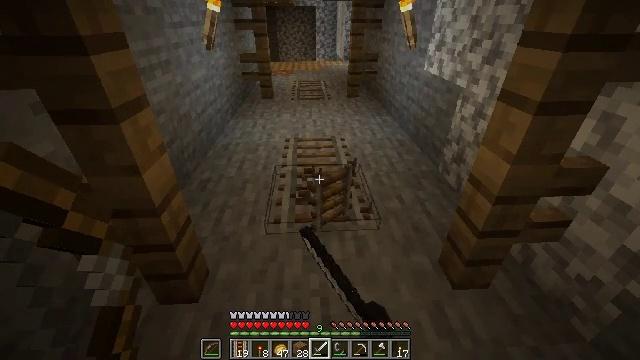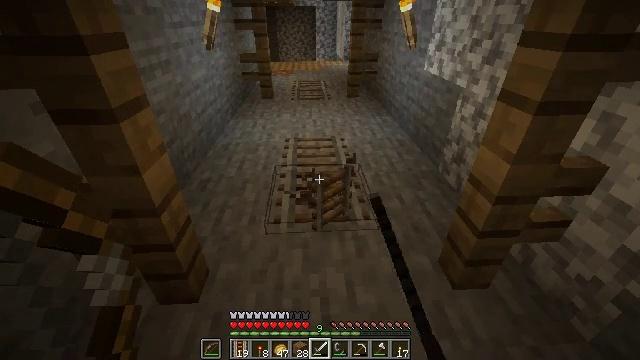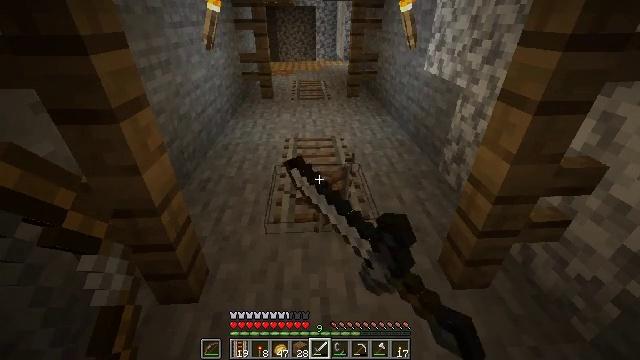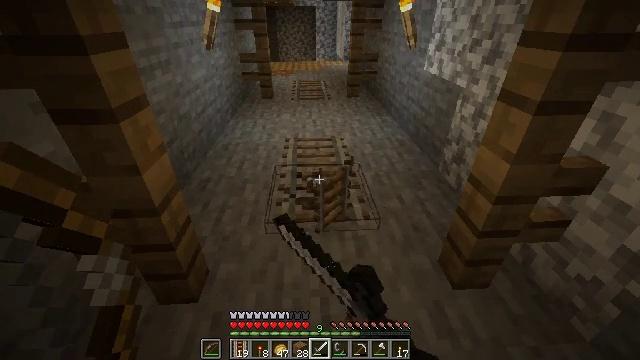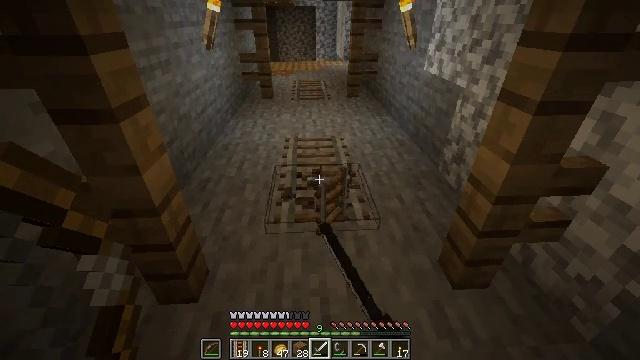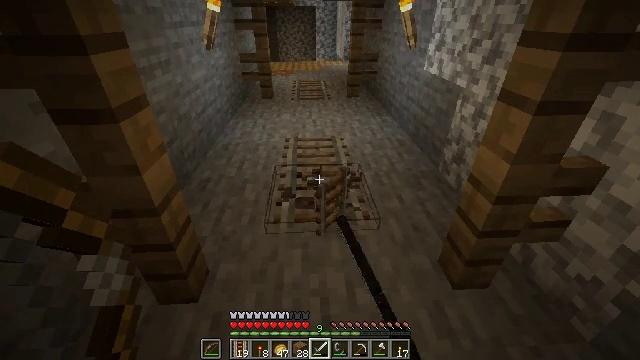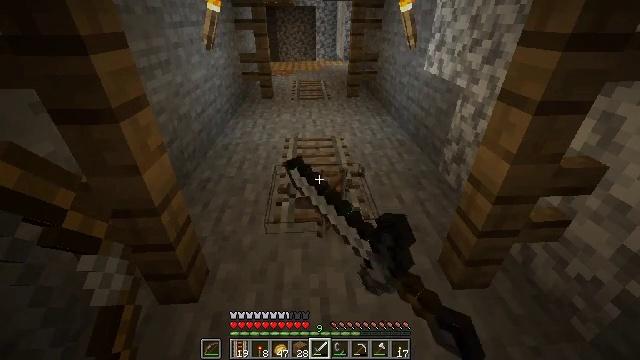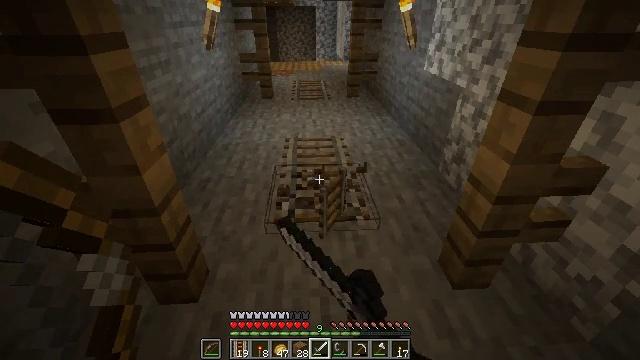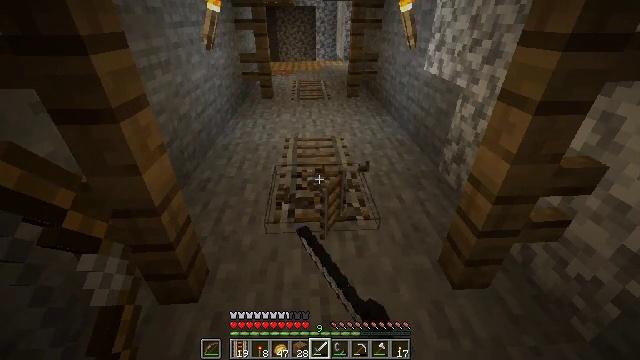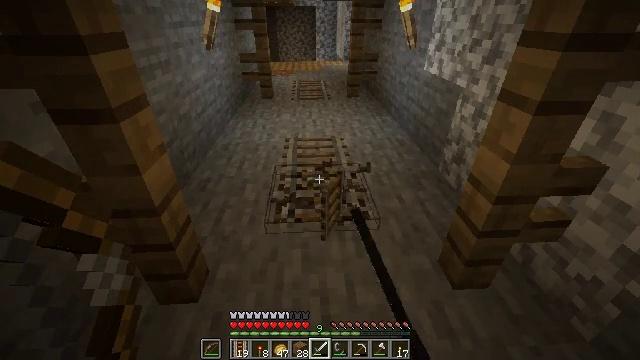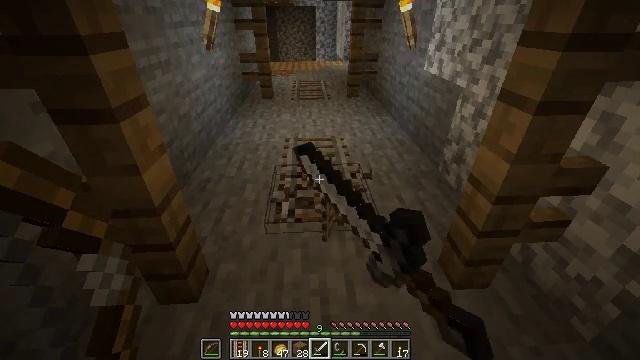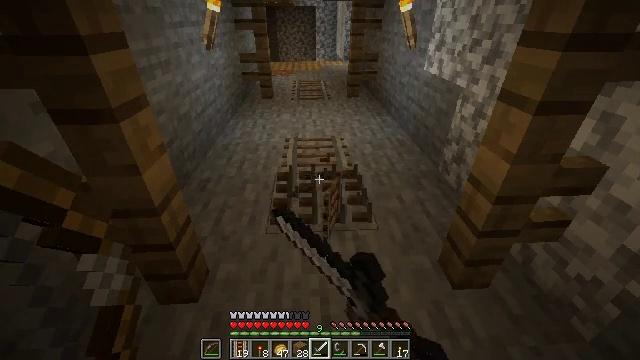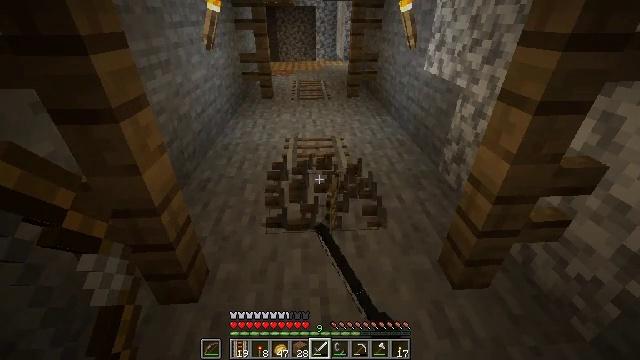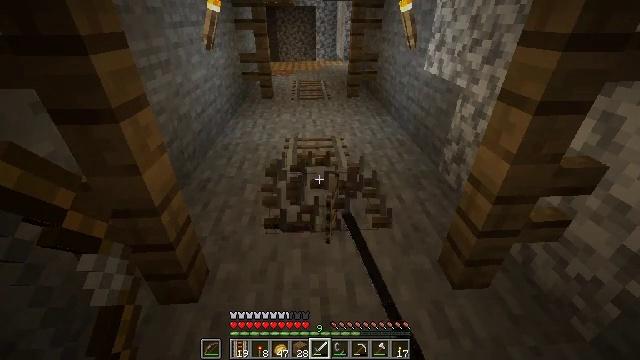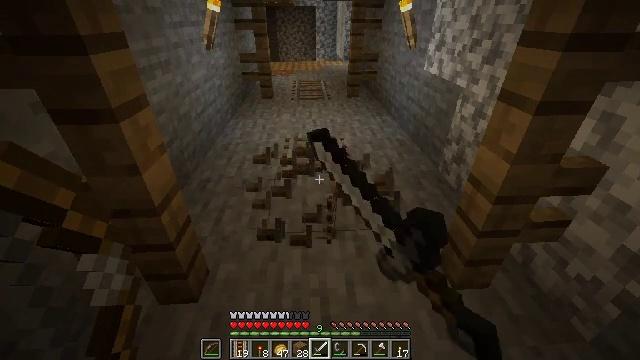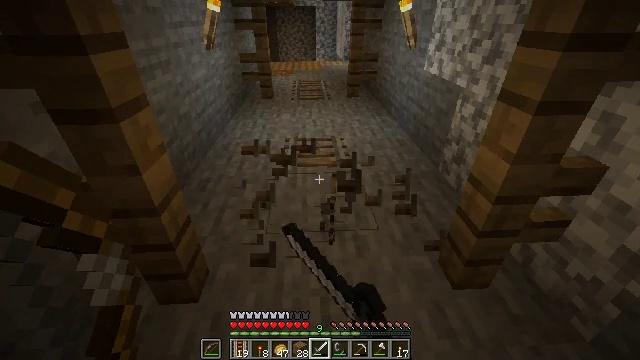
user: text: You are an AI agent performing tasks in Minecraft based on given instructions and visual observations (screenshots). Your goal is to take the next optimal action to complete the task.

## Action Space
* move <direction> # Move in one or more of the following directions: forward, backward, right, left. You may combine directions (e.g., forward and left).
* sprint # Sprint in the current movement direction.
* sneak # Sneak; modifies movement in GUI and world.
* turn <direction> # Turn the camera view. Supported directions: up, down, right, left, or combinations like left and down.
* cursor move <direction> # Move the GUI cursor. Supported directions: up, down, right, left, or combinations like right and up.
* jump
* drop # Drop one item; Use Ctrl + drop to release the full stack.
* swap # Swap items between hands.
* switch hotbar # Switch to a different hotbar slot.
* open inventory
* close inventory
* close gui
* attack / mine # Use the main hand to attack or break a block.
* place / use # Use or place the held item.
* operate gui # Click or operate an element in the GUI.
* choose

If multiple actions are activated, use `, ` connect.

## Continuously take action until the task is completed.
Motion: motion action
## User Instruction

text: Collect rails for building a railway.
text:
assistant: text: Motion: attack / mine
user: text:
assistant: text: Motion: attack / mine
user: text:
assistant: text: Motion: attack / mine
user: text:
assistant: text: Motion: attack / mine
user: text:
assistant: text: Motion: attack / mine
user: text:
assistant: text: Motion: attack / mine
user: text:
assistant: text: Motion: attack / mine
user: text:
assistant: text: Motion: attack / mine
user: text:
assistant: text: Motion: attack / mine
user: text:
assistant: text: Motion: attack / mine
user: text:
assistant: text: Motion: attack / mine
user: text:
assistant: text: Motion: attack / mine
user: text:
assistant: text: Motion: attack / mine
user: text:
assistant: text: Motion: attack / mine
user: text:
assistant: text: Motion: attack / mine
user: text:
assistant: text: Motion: attack / mine
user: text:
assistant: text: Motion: attack / mine
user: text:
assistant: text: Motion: attack / mine
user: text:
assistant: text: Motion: attack / mine
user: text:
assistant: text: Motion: move forward, attack / mine
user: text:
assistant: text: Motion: move forward, attack / mine
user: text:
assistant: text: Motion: move forward, attack / mine
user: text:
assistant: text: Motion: move forward, attack / mine
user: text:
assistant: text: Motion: attack / mine
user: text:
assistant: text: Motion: attack / mine
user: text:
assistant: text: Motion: attack / mine
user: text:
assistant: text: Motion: attack / mine
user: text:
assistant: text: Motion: attack / mine
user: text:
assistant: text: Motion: attack / mine
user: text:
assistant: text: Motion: attack / mine